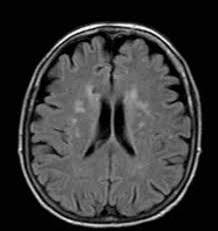
Label: notumor